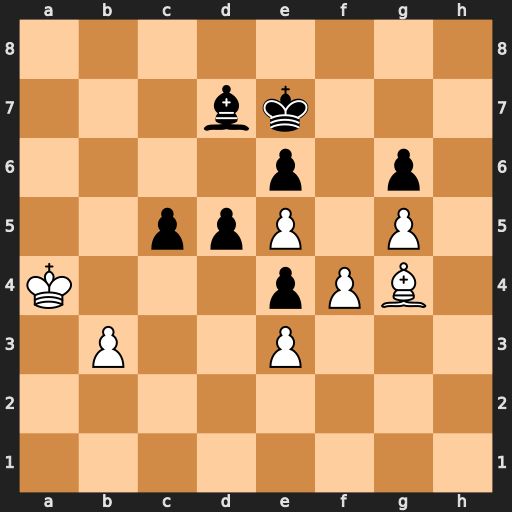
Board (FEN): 8/3bk3/4p1p1/2ppP1P1/K3pPB1/1P2P3/8/8
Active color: w
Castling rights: -
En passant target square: -
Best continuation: Ka5 c4 bxc4